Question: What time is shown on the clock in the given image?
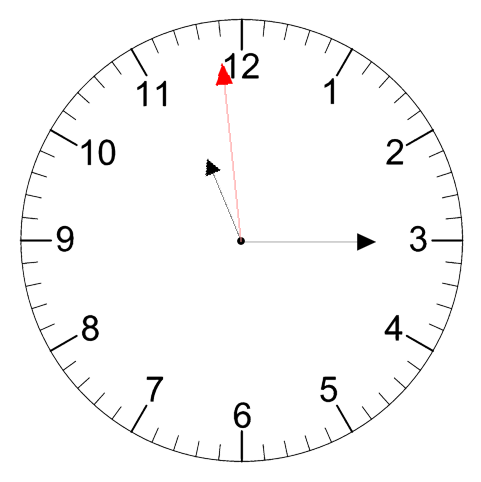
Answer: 11:14:59